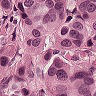
Metastatic tissue present: yes